Question: I have the following html for ul:
'''
<div id="articlesideitems">
<ul>
<li><a href="#"><span style="">List item content 1</span><span>&nbsp;</span></a></li>
<li><a href="#"><span>List item content 2</span><span>&nbsp;</span></a></li>
<li><a href="#"><span>List item long long long long long long content</span><span>&nbsp;</span></a></li>
<li><a href="#"><span>List item long long long long long long content</span><span>&nbsp;</span></a></li>
</ul>
<div id="articlesideitems">
'''
and css:
'''
div#articlesideitems ul li span {
display: inline-block;
}
div#articlesideitems ul li span:last-child {
background: url('images/sprite.png') no-repeat -87px -13px;
width: 9px;
height: 16px;
margin-left: 10px;
}
'''
and the output is similar to:

As you see, when text has more than one line, the double arrow is not at the end of text, but on a new line. How to resolve this problem?
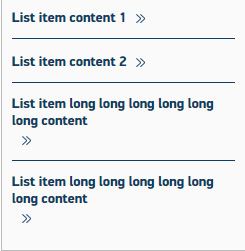
Answer: Apply 'display: inline-block' only to 'span:last-child'
'''
div#articlesideitems ul li span:last-child {
display: inline-block;
}
'''
Example : <URL>
---
Result